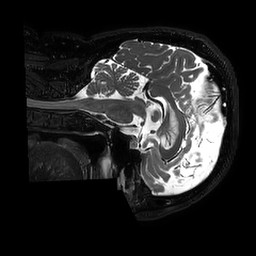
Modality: T2w
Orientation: sagittal
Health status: ill
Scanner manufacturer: philips
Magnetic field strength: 3 T
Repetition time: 2.5 s
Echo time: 0.331 s